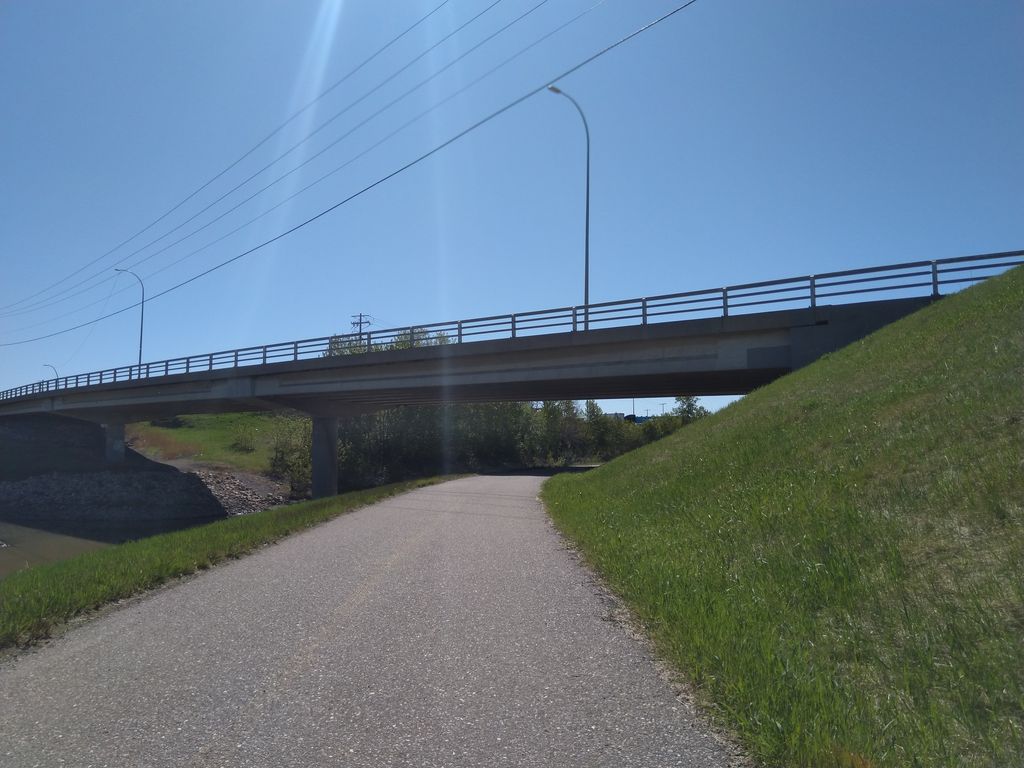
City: calgary